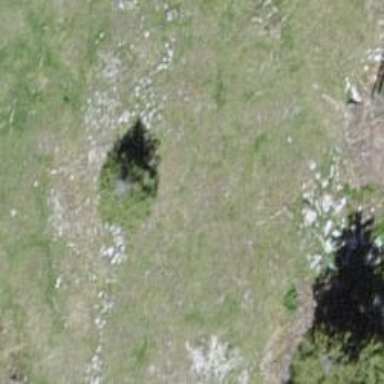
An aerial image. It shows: Needle-leaved tree in its natural environment.